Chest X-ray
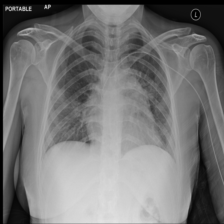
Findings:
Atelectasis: negative
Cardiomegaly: negative
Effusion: negative
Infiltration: negative
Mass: negative
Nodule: negative
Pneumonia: negative
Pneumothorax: negative
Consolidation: negative
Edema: negative
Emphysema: negative
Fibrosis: negative
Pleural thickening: negative
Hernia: negative